九年级 · 度量几何学
(6 分) 如图, $A, C, B . D$ 四点都在 $\odot O$ 上, $A B$ 是 $\odot O$ 的直径, 且 $A B=6, \angle A C D$ $=45^{\circ}$, 求弦 $A D$ 的长.

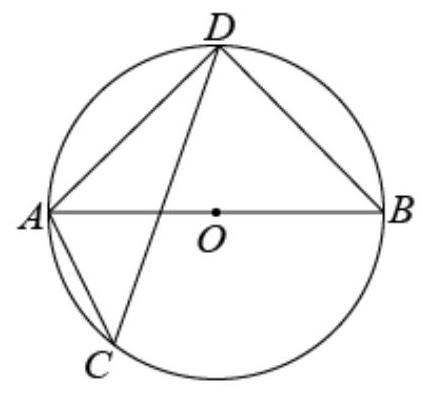
答案:  $A D=3 \sqrt{2}$

解析: 根据直径所对的圆周角是直角, 则可得 $\angle A D B=90^{\circ}$, 同圆中, 同弧所对圆周的角相等, 可得 $\angle A B D=\angle A C D=45^{\circ}$, 即可得 $\triangle A B D$ 为等腰直角三角形, 然后根据等腰直角三角形的性质, 即可求得 $A D$ 的长.

【详解】解: $\because A B$ 是 $\odot O$ 的直径

$\therefore \angle A D B=90^{\circ}$

$\because A D=A D$

$\therefore \angle A B D=\angle A C D=45^{\circ}$,

$\therefore \triangle A B D$ 为等腰直角三角形,

$\therefore A D=\frac{\sqrt{2}}{2} A B=\frac{\sqrt{2}}{2} \times 6=3 \sqrt{2}$ 。

【点睛】本题考查了直径所对的圆周角是直角, 同圆中, 同弧所对圆周的角相等, 勾股定理,掌握以上知识是解题的关键.